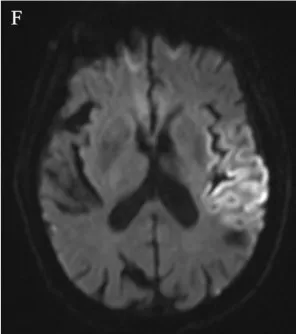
Brain DWI image after endovascular treatment.
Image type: radiology (mri)